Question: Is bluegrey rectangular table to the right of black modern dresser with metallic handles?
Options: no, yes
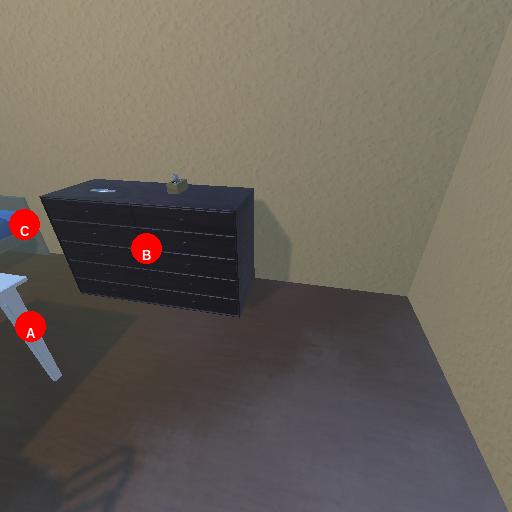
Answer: no